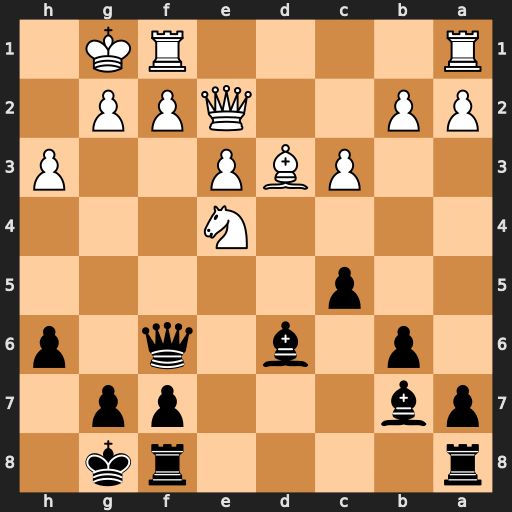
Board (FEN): r4rk1/pb3pp1/1p1b1q1p/2p5/4N3/2PBP2P/PP2QPP1/R4RK1
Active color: b
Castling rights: -
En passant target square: -
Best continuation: Bxe4 Bxe4 Qe5 g3 Qxe4